Question: I want to display the name and date for specific requirements. for eg requirement oracle DBA has 3 submittal on various dates.table 'requirement' have field as e_id and req_id.
2nd table 'submittal' has req_id, submittal and date fields
I want to display submittal in one column and date in another column based on requirement.

I tried to display with array values
'''
$sub="select a.*,b.c_name from requirement as a,client as b where a.c_id=b.c_id and e_id='2'";
$sub1=mysql_query($sub);
while($sfet=mysql_fetch_assoc($sub1))
{
echo '<tr>';
$req_id=$sfet['req_id'];
echo '<td>'.$sfet['c_name'].'</td>';
echo '<td>'.$sfet['title'].'</td>';
$was="select * from resume where req_id='$req_id'";
$was1=mysql_query($was);
while($wfet=mysql_fetch_assoc($was1))
{
$array[] = $wfet;
}
echo '<td>';
echo $array[]['username'];
echo '</td>';
echo '<td>';
echo $array[]['date'];
echo '</td>';
echo '</tr>';
}
'''
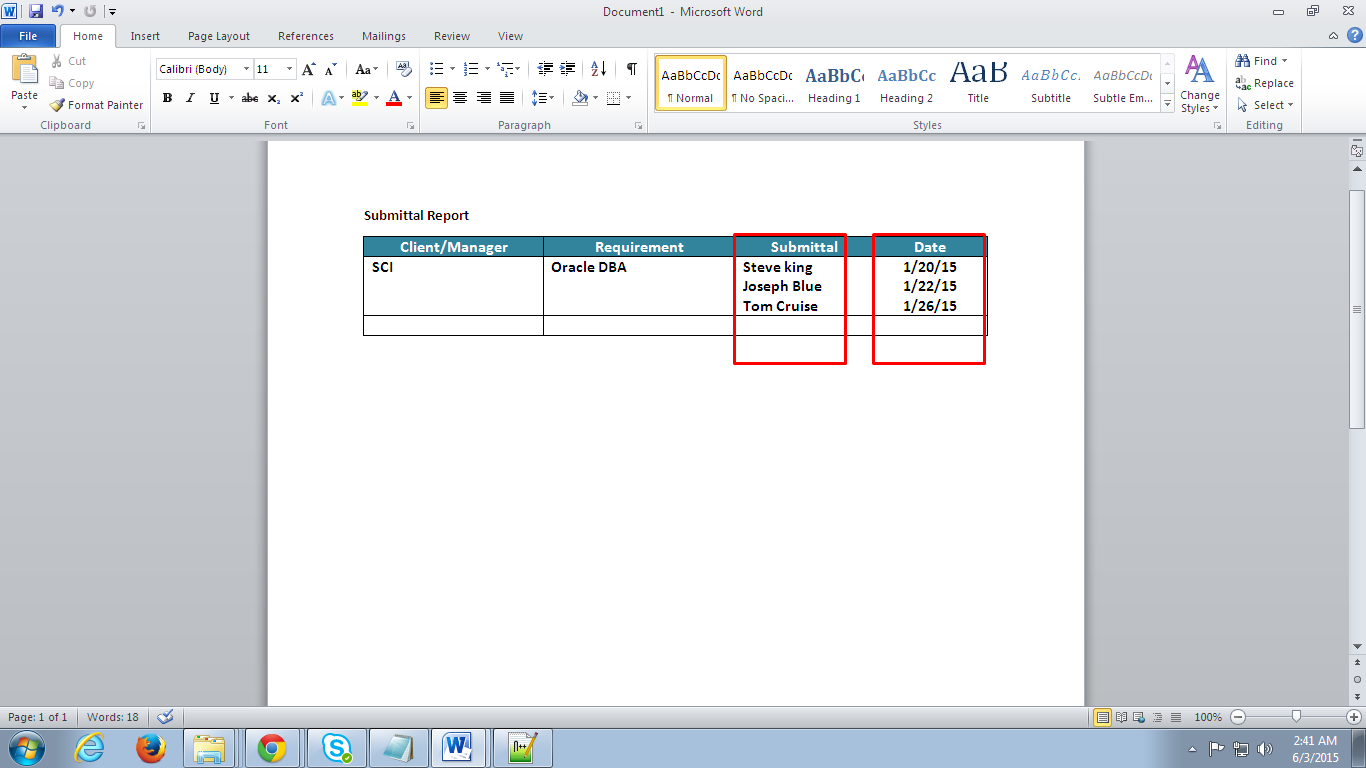
Answer: change your code as follows:
'''
while($sfet=mysql_fetch_assoc($sub1))
{
echo '<tr>';
$req_id=$sfet['req_id'];
echo '<td>'.$sfet['c_name'].'</td>';
echo '<td>'.$sfet['title'].'</td>';
$was="select * from resume where req_id='$req_id'";
$was1=mysql_query($was);
$username = $date = [];
while($wfet=mysql_fetch_assoc($was1))
{
$username[] = $wfet['username'];
$date[] = $wfet['date'];
}
echo '<td>';
echo implode('<br>',$username);
echo '</td>';
echo '<td>';
echo implode('<br>',$date);
echo '</td>';
echo '</tr>';
}
'''
even better solution would be to use 'GROUP_CONCAT' as follows:
'''
$sub = "SELECT a.*, b.c_name,
GROUP_CONCAT(c.username ORDER BY c.date SEPARATOR '<br>') AS g_username,
GROUP_CONCAT(c.date ORDER BY c.date SEPARATOR '<br>') AS g_date
FROM requirement as a
JOIN client as b ON a.c_id=b.c_id
JOIN resume c ON a.req_id=c.req_id GROUP BY a.req_id";
$sub1=mysql_query($sub);
while($sfet=mysql_fetch_assoc($sub1))
{
echo '<tr>';
$req_id=$sfet['req_id'];
echo '<td>'.$sfet['c_name'].'</td>';
echo '<td>'.$sfet['title'].'</td>';
echo '<td>'.$sfet['g_username'].'</td>';
echo '<td>'.$sfet['g_date'].'</td>';
echo '</tr>';
}
'''